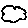
Label: cloud